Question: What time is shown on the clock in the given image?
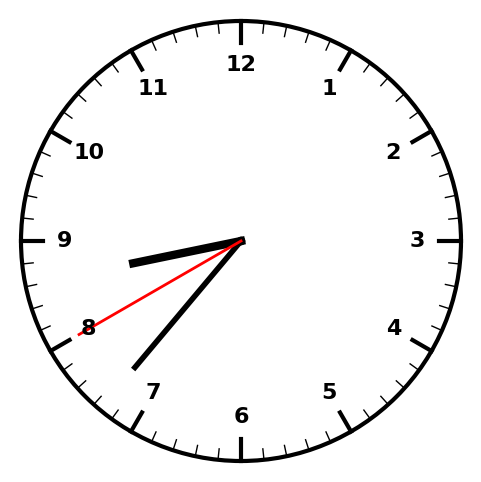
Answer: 08:36:40